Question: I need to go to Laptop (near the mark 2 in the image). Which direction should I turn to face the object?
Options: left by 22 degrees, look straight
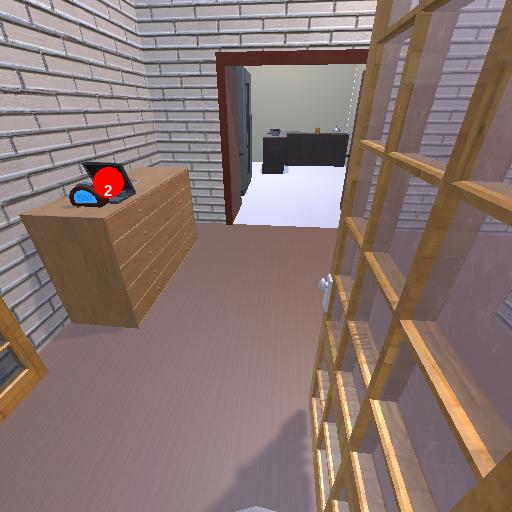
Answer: left by 22 degrees